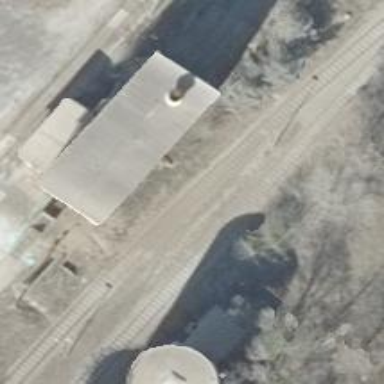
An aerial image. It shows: Railway yard used for servicing trains.